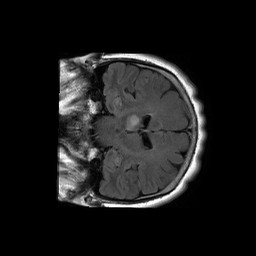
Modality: FLAIR
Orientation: coronal
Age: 64
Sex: female
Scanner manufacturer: philips
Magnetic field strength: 1.5 T
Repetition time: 6 s
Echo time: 0.12 s